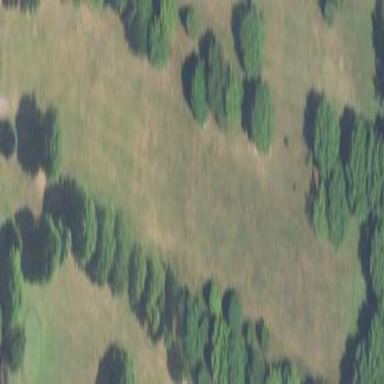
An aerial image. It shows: Rough area on grassy golf course.